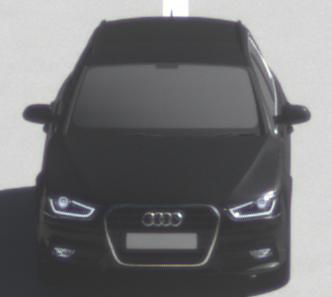
Make: Audi
Model: A4 Avant 1.8 TFSI
Detailed model: A4 (B8) Avant
Model produced from: 2012/02
Model produced until: 2015/04
Doors: 5
Color: black
Road condition: dry road
Daytime: morning or afternoon
Contrast: high contrast